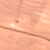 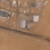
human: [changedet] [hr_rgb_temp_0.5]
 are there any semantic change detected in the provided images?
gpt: Many houses have been realized above the horizontal street.